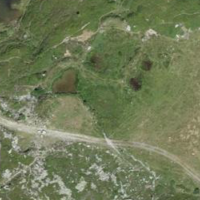
EUNIS habitat code: 26
Species observed at this site:
Rhododendron ferrugineum
Lysandra coridon
Dactylorhiza majalis
Pinguicula leptoceras